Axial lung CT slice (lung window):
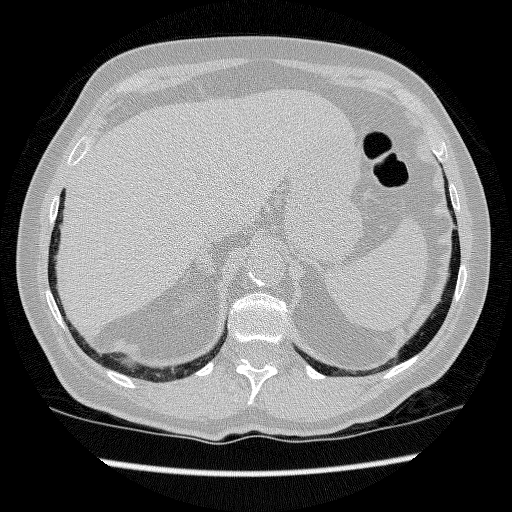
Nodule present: no